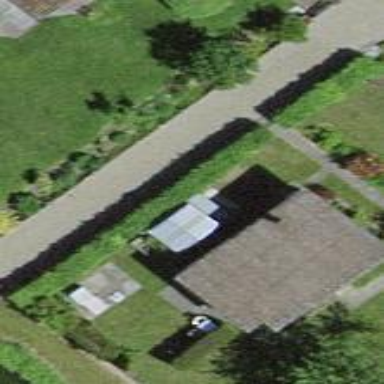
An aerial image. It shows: Bungalow.